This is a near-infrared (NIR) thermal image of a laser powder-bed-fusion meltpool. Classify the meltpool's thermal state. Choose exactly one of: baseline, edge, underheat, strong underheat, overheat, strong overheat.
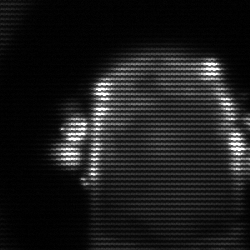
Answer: baseline